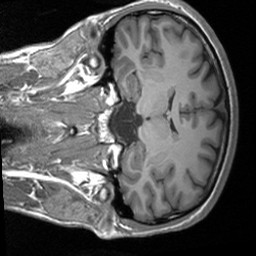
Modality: T1w
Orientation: coronal
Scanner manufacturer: siemens
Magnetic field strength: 3 T
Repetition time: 1.9 s
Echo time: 0.00226 s